高三 · 度量几何学
18. 如图 $\mathrm{ABCD}$ 边长为 1 的正方形, 曲线 AEFGH $\cdots$ 叫做 “正方形的渐开线”, 其中

AE.EF.FG.GH $\cdots$ 的圆心依次按 B.C.D.A 循环, 它们依次相连接, 求曲线 AEFGH 的长。

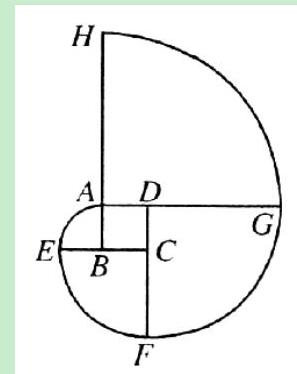
答案: 解: 根据渐开线的定义可知, $\mathrm{AE}$ 是半径为 1 的 $\frac{1}{4}$ 圆周长, 长度为 $\frac{\pi}{2}$, 继续旋转可得 $\widehat{\mathrm{EF}} \mathrm{EF}$ 是半径为 2 的 $\frac{1}{4}$ 圆周长, 长度为 $\pi$; $\mathrm{FG}$ 是半径为 3 的 $\frac{1}{4}$ 圆周长, 长度为 $\frac{3 \pi}{2} ; \mathrm{GH}$是半径为 4 的 $\frac{1}{4}$ 圆周长, 长度为 $2 \pi$. 所以曲线 AEFGH 的长是 $5 \pi$
解析: : 分析: 本题主要考查了渐开线的生成过程及其参数方程, 解决问题的关键是根据渐开线的生成过程分析计算即可